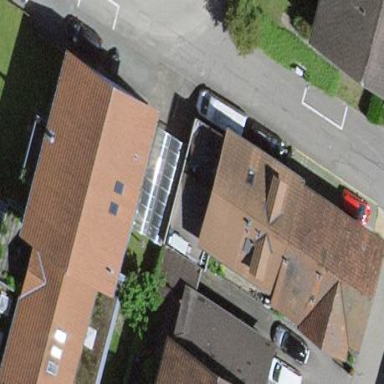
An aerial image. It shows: Garage.